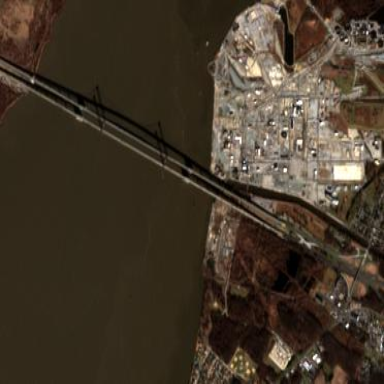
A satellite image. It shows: Suspension bridge.